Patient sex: M
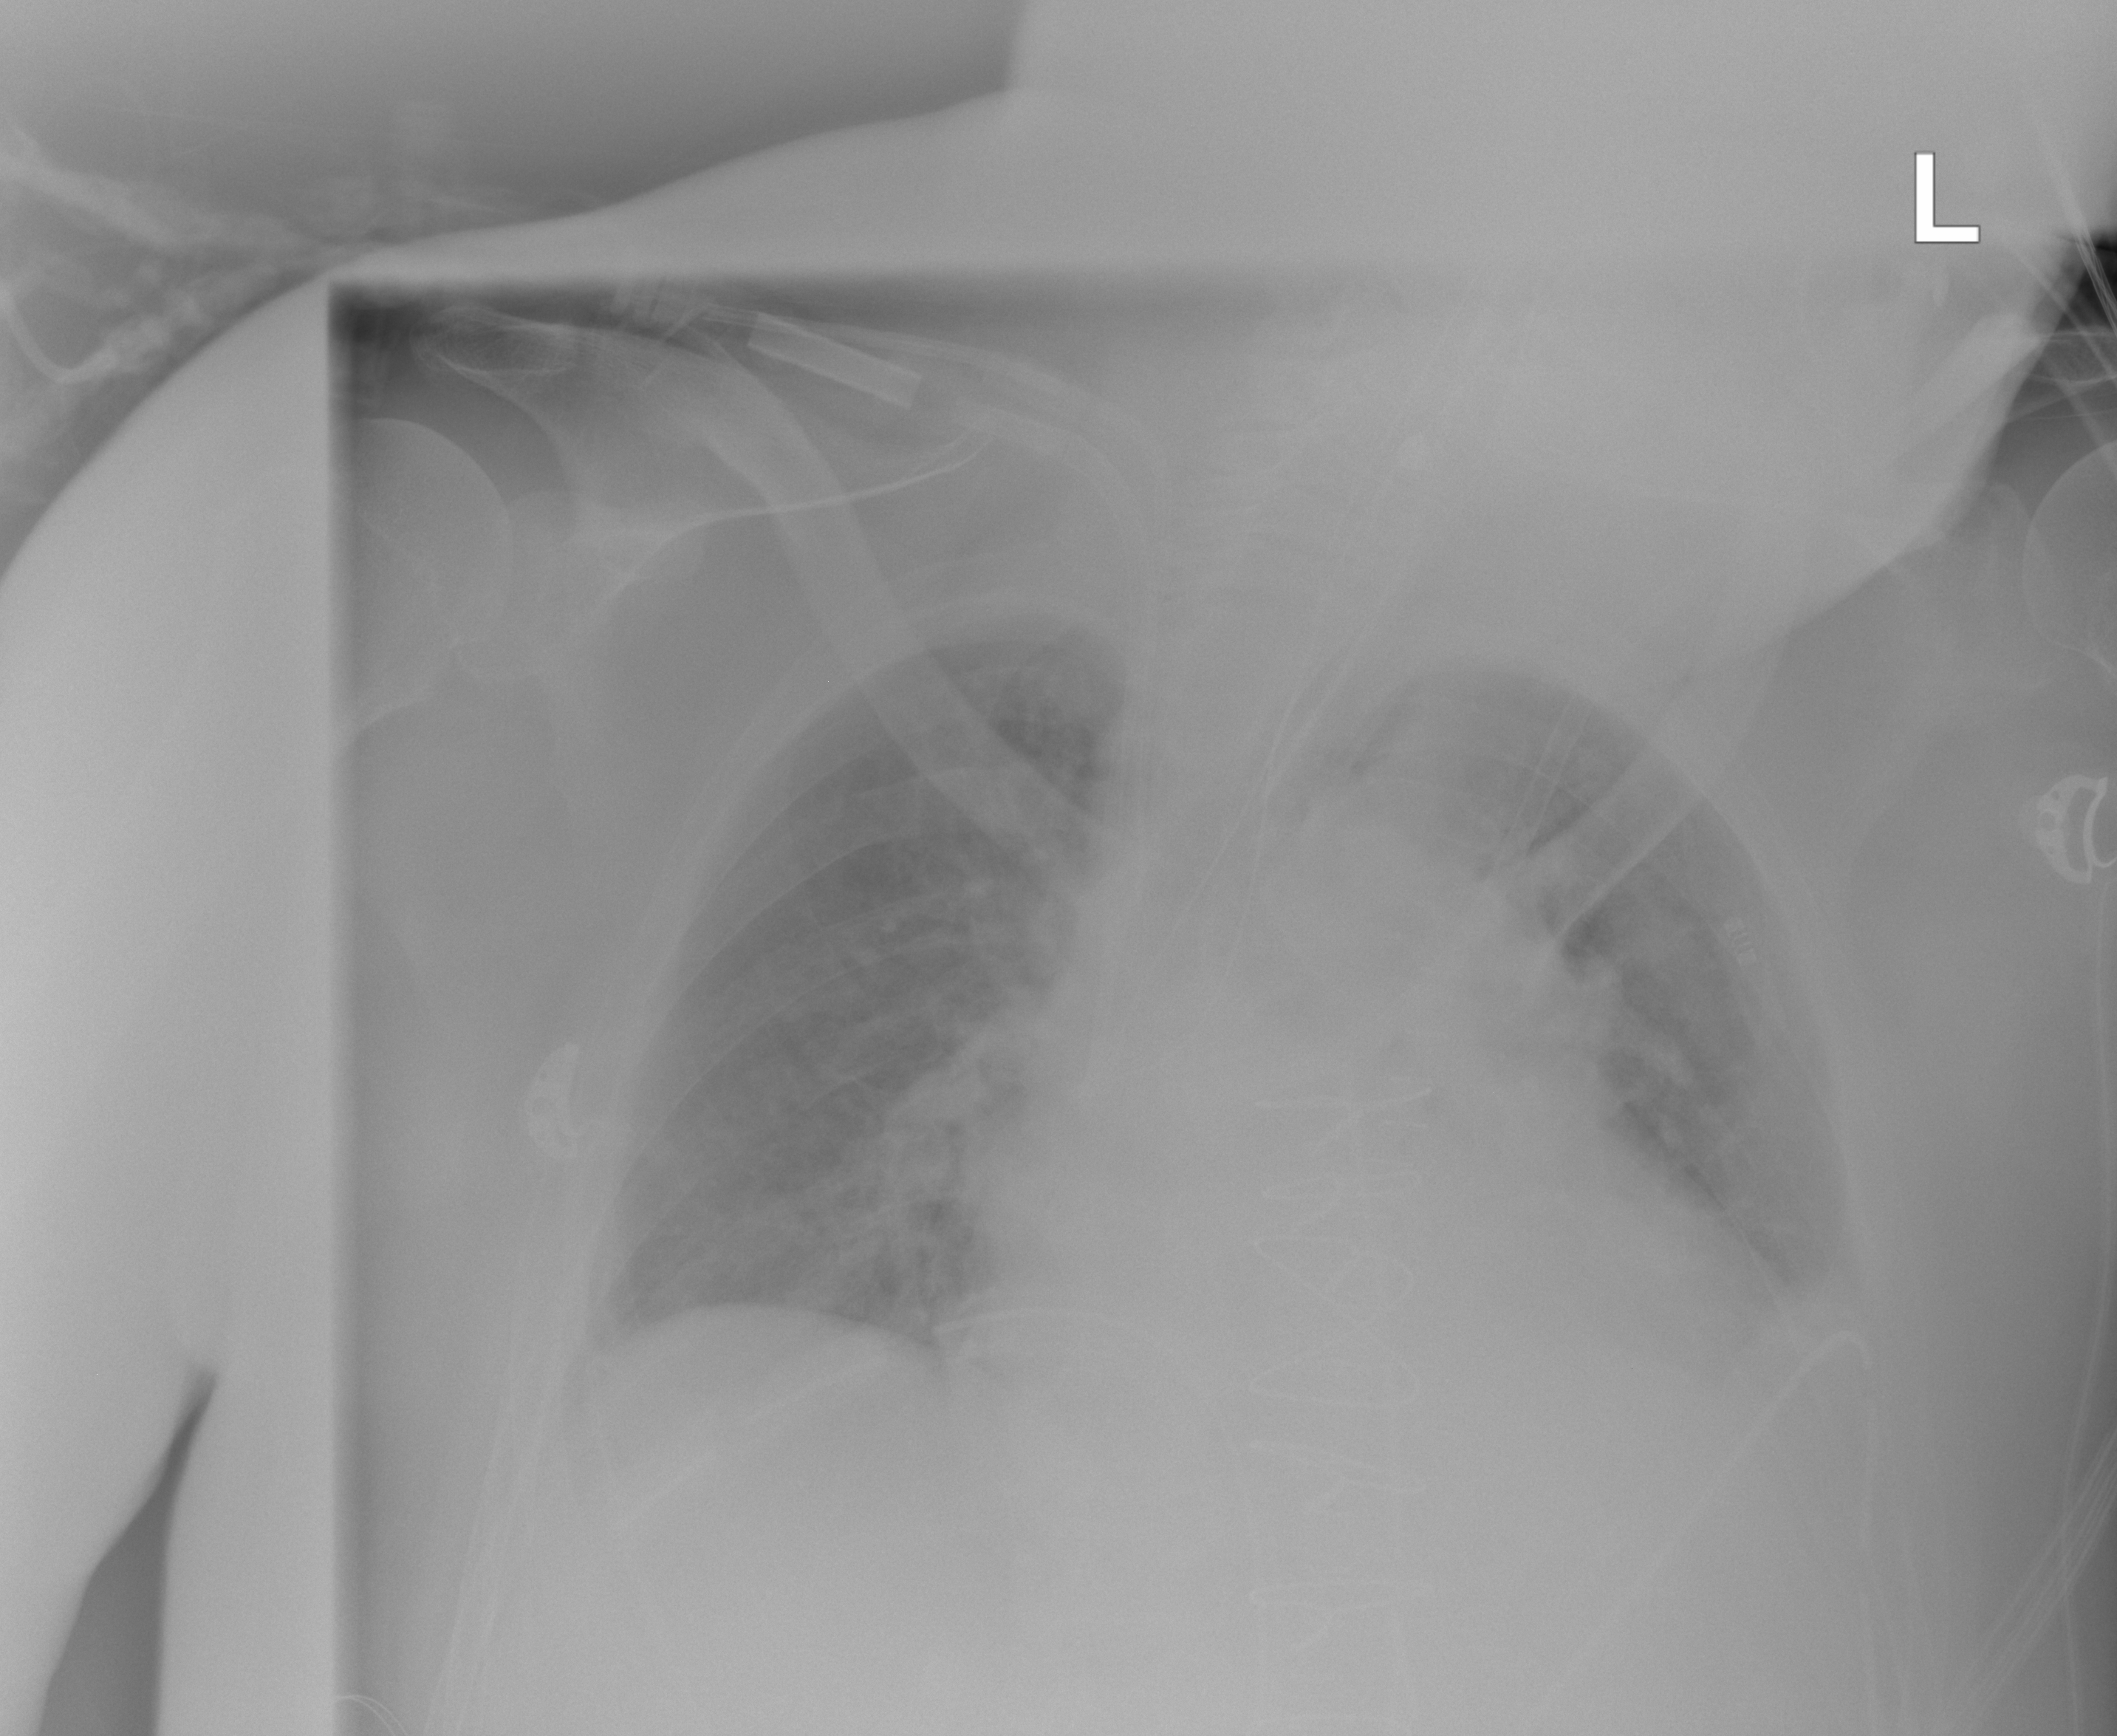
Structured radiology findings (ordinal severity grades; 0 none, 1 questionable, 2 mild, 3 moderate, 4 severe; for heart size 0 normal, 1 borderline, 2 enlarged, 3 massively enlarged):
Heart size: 2
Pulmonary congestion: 1
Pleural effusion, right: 0
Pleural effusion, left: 1
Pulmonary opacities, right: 0
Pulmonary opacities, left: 0
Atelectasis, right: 0
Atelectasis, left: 2